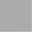
Piece: xx